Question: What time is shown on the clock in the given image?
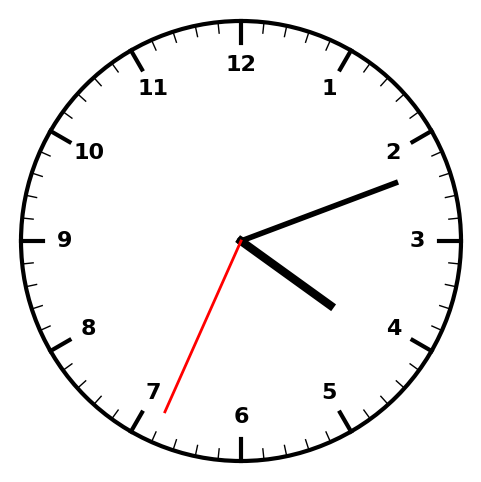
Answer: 04:11:34